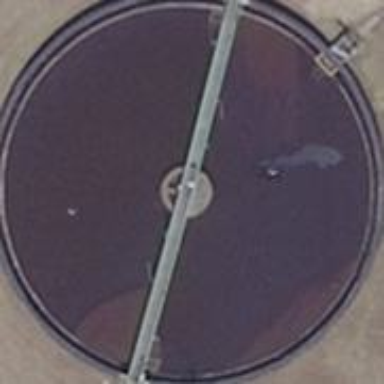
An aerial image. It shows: Storage tank which is man-made.